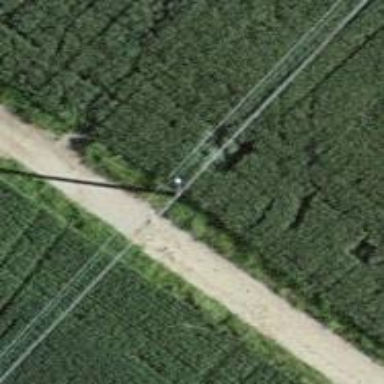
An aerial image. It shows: Power pole.